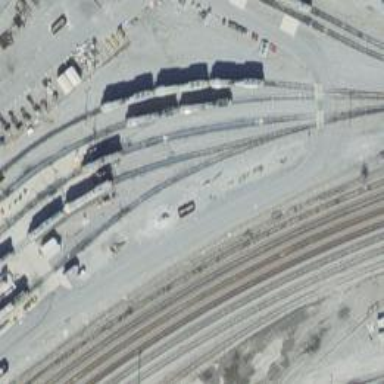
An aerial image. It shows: Railway yard in service.